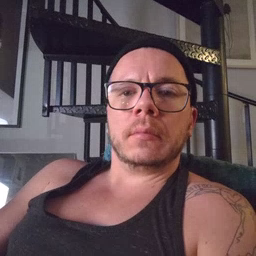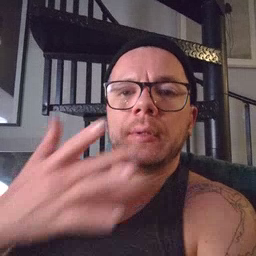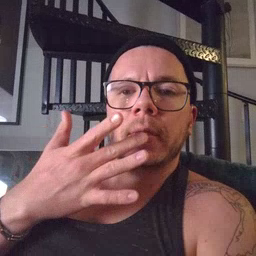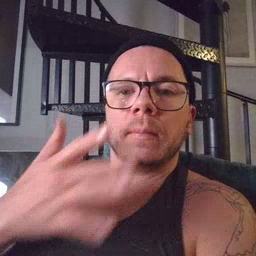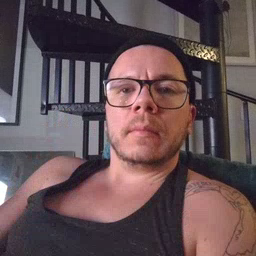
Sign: taste